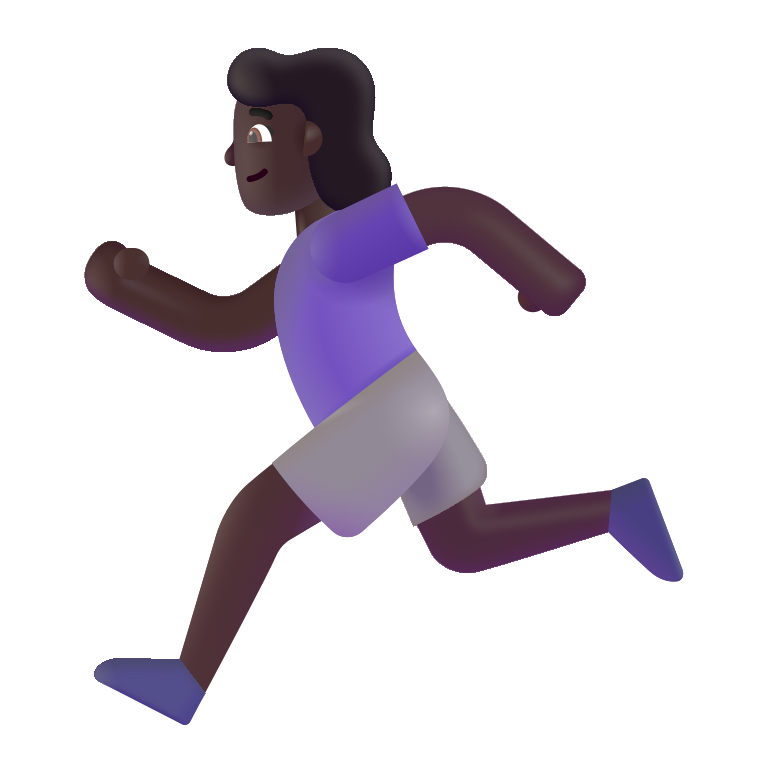
woman running color dark